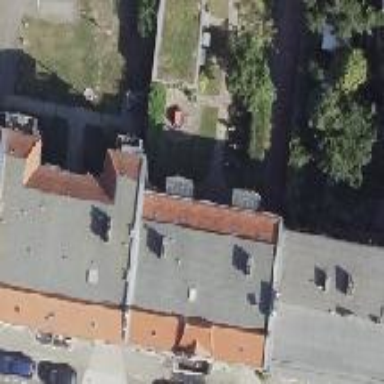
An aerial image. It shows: Building consisting of apartments with double saltbox roof shape.